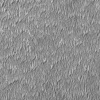
Atmospheric dust classification: not_dusty